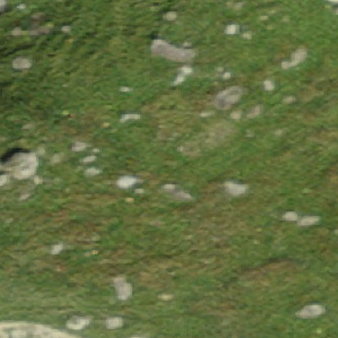
Label: other